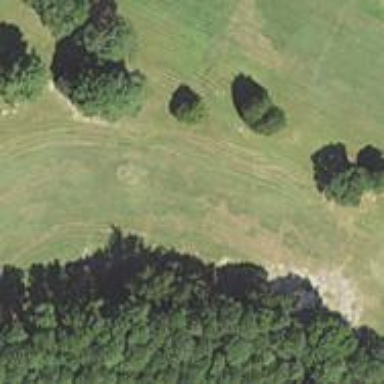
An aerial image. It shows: View of golf hole.